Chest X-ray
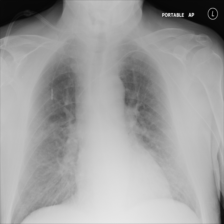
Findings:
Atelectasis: negative
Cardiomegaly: negative
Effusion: negative
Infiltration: negative
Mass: negative
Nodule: negative
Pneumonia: negative
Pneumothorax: negative
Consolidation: negative
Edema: negative
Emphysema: negative
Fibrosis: negative
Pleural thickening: negative
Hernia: negative